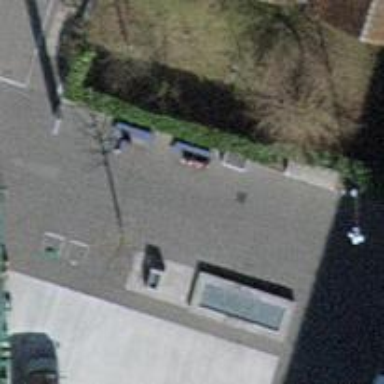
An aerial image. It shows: Blue bench.